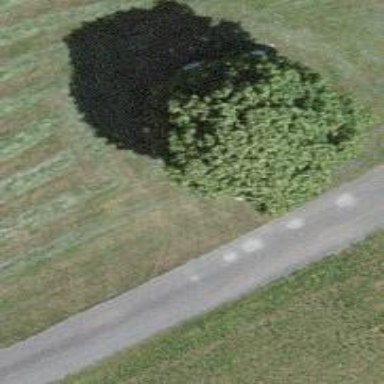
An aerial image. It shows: Beautiful tree in nature.